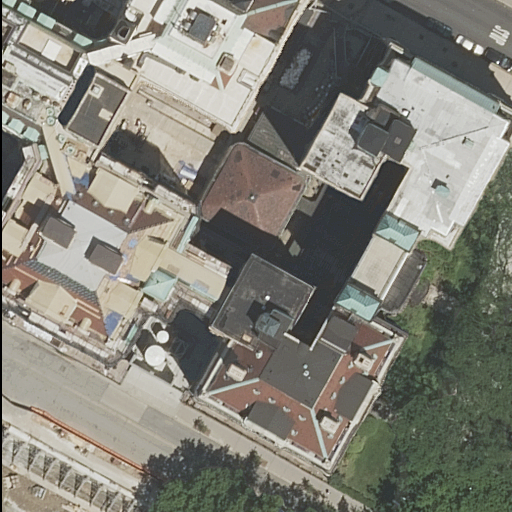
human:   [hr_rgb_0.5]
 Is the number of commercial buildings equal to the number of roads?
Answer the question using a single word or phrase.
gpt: no

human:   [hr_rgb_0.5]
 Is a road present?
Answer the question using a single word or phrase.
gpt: yes

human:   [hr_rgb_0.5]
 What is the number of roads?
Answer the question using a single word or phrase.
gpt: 3

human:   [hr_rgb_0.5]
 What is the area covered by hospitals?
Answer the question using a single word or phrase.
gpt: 7703m2

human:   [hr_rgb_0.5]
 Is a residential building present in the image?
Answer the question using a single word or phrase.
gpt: yes

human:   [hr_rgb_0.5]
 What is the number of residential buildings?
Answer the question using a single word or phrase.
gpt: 7

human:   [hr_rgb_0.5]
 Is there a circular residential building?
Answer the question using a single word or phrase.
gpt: no

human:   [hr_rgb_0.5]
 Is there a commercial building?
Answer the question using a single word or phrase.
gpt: no

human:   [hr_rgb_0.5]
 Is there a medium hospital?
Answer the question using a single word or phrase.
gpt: no

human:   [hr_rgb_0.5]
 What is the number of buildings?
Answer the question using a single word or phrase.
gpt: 8

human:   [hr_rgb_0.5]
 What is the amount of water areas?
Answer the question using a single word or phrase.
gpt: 0

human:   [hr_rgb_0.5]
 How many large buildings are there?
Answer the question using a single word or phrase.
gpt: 5

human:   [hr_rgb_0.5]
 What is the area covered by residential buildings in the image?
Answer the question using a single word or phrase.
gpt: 5161m2

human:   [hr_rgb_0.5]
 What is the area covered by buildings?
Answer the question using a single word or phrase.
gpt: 5748m2

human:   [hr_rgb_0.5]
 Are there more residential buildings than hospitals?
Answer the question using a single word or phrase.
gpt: yes

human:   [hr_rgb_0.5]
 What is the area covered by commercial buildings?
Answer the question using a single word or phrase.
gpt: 0m2

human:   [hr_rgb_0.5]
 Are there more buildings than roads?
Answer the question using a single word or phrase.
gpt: yes

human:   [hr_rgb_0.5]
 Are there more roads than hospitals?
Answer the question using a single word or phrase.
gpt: yes

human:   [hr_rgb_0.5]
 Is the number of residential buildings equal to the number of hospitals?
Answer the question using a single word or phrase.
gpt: no

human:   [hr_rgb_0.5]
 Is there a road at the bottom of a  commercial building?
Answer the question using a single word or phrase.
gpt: no

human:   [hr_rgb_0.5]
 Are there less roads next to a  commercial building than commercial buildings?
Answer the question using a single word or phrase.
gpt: no

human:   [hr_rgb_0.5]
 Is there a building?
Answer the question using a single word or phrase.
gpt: yes

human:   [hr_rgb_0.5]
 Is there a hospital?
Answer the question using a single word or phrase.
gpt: yes

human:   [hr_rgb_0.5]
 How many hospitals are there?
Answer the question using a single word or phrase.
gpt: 1

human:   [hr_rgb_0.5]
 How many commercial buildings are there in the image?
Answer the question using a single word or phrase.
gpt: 0

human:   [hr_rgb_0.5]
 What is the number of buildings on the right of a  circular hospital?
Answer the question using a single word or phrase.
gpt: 0

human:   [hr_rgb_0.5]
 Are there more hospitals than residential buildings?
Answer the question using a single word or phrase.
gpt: no

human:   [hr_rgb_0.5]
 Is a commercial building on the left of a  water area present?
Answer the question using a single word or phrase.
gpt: no

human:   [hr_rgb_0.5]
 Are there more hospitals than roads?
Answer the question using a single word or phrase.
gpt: no

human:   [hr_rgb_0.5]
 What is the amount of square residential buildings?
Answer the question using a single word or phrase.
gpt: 0

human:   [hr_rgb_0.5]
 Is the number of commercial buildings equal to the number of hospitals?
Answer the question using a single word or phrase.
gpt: no

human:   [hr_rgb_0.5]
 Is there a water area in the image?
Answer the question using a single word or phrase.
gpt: no

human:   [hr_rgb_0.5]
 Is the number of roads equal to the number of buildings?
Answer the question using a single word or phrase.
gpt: no

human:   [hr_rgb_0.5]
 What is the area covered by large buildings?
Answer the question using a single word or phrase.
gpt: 5284m2

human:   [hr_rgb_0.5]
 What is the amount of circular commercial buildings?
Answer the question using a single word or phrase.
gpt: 0

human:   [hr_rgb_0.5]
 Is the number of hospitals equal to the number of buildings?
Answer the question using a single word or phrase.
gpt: no

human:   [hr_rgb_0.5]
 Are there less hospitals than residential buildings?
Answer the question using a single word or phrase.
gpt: yes

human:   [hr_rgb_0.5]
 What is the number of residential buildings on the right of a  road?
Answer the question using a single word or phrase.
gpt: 2

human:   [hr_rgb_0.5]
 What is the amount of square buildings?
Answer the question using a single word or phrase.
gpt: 0

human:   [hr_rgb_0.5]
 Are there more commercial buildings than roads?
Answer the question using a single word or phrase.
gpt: no

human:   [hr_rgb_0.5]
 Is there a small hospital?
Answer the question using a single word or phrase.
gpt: no

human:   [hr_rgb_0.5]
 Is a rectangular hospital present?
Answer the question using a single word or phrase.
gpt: yes

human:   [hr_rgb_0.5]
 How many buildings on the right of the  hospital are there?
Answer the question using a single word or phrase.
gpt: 0

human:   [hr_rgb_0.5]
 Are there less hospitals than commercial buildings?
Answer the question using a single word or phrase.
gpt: no

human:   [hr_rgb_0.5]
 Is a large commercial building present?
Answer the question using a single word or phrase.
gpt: no

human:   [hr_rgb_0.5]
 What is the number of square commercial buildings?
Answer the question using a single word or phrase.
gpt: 0

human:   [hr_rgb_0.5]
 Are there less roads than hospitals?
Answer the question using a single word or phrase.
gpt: no

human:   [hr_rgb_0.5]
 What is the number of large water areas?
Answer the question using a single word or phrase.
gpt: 0

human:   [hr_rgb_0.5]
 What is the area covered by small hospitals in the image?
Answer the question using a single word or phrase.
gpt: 0m2

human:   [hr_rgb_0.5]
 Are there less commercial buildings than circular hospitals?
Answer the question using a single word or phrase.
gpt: no

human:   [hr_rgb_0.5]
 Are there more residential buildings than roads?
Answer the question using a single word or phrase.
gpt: yes

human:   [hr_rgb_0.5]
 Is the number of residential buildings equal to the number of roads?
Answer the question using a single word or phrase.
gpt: no

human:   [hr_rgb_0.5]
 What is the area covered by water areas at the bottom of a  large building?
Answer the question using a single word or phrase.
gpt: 0m2

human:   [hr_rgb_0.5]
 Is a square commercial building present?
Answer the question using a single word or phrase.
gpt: no

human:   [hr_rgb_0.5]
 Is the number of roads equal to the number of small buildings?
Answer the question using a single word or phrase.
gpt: no

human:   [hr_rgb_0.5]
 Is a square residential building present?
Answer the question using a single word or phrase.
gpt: no

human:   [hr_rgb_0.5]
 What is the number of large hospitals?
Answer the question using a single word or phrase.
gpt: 1

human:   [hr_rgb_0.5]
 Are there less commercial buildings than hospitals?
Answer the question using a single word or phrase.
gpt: yes

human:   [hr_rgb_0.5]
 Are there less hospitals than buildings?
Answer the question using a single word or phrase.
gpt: yes

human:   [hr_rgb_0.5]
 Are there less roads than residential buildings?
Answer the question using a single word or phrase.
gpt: yes

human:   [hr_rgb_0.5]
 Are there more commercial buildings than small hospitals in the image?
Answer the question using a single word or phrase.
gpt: no

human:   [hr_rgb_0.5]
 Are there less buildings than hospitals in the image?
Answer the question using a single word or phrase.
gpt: no

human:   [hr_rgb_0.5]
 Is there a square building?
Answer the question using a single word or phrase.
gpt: no

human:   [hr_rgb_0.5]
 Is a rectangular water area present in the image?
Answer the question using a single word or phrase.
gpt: no